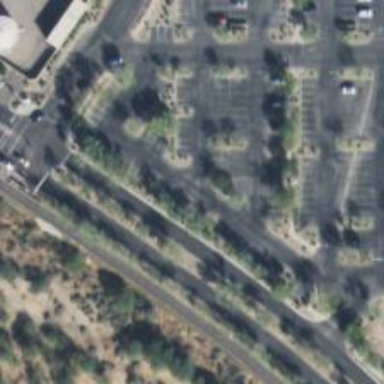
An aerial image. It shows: Asphalt road designated for service vehicles.